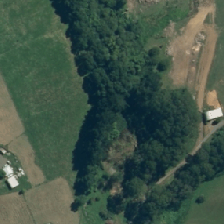
Land cover: broadleaved_indigenous_hardwood